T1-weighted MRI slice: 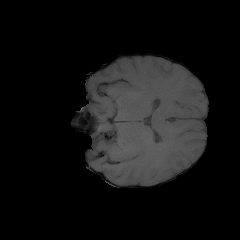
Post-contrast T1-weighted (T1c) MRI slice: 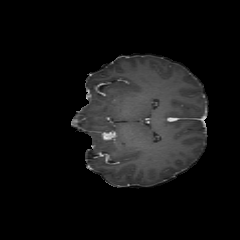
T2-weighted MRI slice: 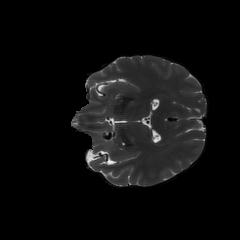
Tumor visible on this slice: no